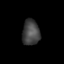
Tissue: lung
Cell type: Others
Senescence score: 0.232
Nuclear area (px): 434
Mean DAPI intensity: 68.323